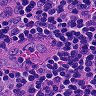
Metastatic tissue present: yes